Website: walmart
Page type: account-selection
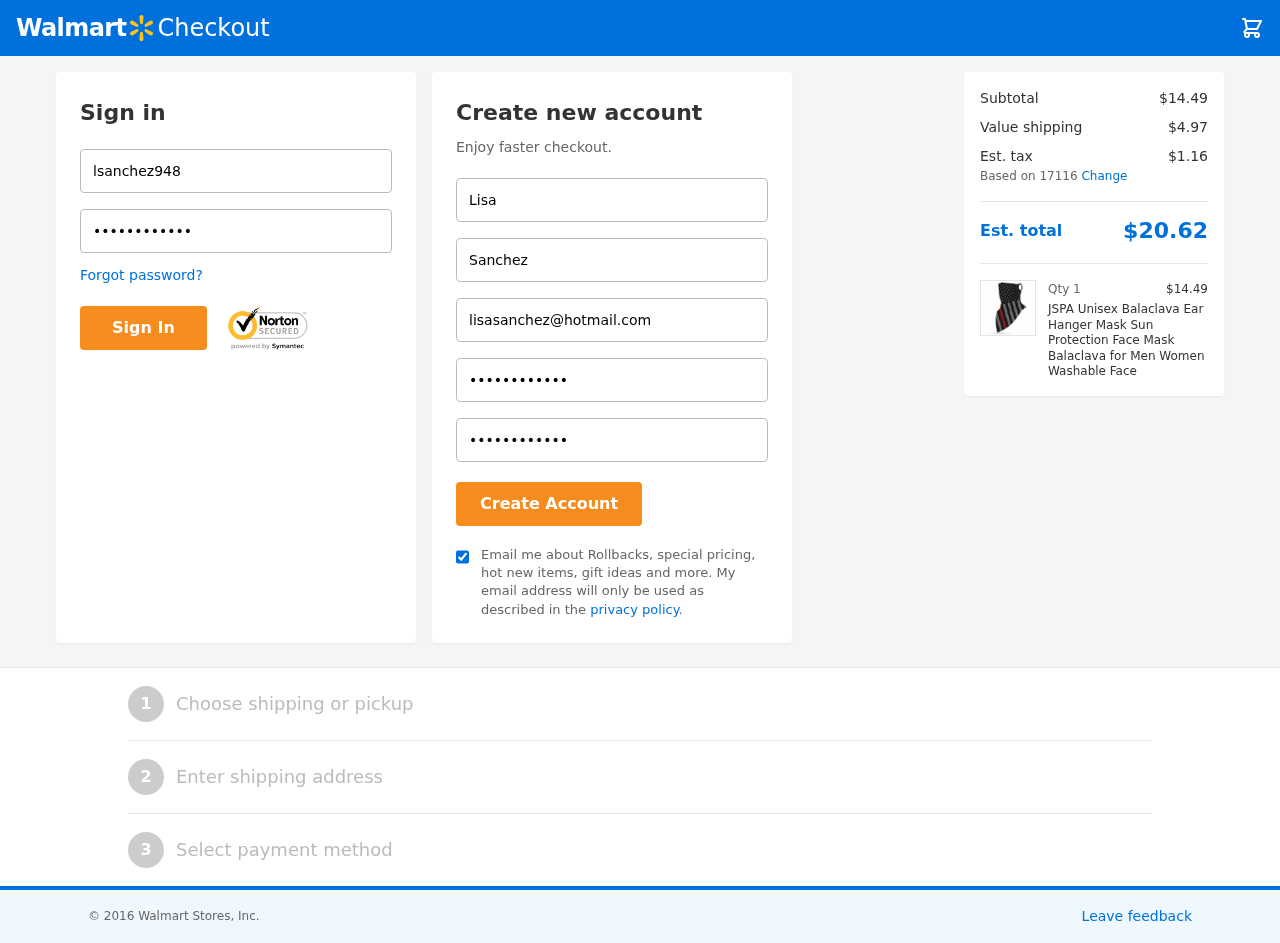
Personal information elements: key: PII_EMAIL
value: lisasanchez@hotmail.com
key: PII_FIRSTNAME
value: Lisa
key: PII_LASTNAME
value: Sanchez
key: PII_LOGIN_USERNAME
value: lsanchez948
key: PII_POSTCODE
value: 17116
Product elements: key: PRODUCT1_NAME
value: JSPA Unisex Balaclava Ear Hanger Mask Sun Protection Face Mask Balaclava for Men Women Washable Face
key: PRODUCT1_PRICE
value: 14.49
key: PRODUCT1_QUANTITY
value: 1
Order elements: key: ORDER_SUBTOTAL
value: $14.49
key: ORDER_SHIPPING_COST
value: $4.97
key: ORDER_TAX
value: $1.16
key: ORDER_TOTAL
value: $20.62